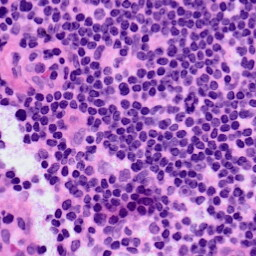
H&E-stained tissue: LymphNode